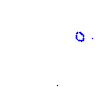
Particle: proton